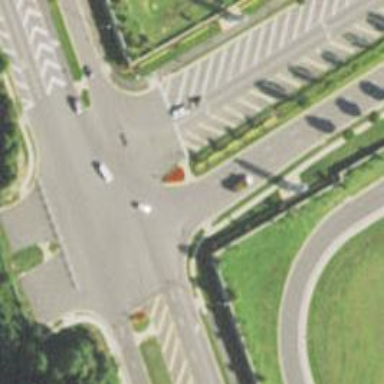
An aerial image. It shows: Unmarked crossing on cycleway.